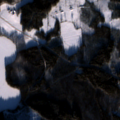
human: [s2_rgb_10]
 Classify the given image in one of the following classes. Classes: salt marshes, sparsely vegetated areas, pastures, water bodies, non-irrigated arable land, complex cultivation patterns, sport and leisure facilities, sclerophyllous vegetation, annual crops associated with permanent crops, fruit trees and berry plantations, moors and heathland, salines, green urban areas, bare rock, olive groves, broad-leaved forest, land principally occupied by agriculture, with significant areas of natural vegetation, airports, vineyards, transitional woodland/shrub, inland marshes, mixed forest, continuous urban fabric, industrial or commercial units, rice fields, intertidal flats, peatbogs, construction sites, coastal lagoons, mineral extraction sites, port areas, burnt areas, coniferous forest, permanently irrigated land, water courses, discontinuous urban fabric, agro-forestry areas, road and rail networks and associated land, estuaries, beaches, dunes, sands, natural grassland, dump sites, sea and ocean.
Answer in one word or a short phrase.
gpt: coniferous forest, mixed forest, transitional woodland/shrub, water bodies